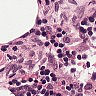
Metastatic tissue present: no